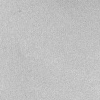
Atmospheric dust classification: not_dusty